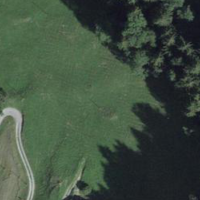
EUNIS habitat code: 24
Species observed at this site:
Fagus sylvatica